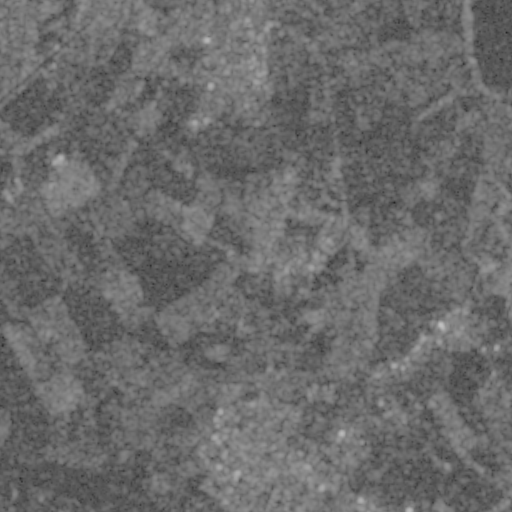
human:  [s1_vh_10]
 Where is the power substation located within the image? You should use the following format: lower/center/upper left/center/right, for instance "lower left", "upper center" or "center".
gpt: The power substation is located in the upper center of the image.
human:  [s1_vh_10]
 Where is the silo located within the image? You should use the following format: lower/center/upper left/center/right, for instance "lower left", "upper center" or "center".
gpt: The silo is located in the upper left of the image.
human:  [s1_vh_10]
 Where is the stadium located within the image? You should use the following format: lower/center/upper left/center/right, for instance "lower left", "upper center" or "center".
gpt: The stadium is located in the lower center of the image.
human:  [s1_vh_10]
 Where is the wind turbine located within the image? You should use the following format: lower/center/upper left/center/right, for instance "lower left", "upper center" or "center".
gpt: The wind turbine is located in the lower left of the image.
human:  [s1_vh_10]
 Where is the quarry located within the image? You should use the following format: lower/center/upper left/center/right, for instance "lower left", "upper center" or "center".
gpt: There is no quarry in the image.

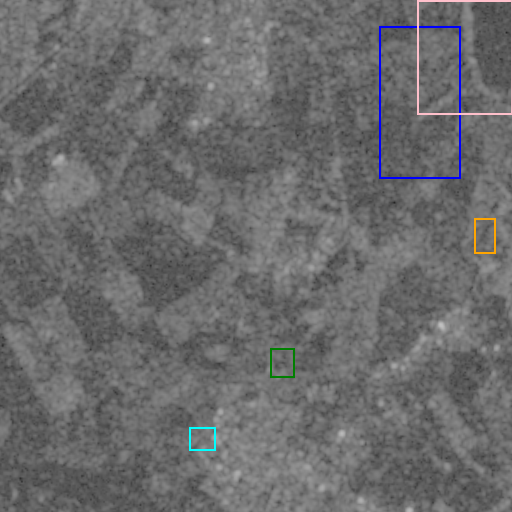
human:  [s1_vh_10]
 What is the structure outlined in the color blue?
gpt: The structure outlined in blue is a crop field.
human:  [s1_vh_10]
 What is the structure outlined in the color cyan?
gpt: The structure outlined in cyan is a park.
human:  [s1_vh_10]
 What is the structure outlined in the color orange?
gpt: The structure outlined in orange is a parking lot.
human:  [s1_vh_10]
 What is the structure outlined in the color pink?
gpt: The structure outlined in pink is a quarry.
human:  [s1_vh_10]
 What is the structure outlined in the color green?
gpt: The structure outlined in green is a stadium.
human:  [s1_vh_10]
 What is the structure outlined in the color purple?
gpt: There is no purple outline.